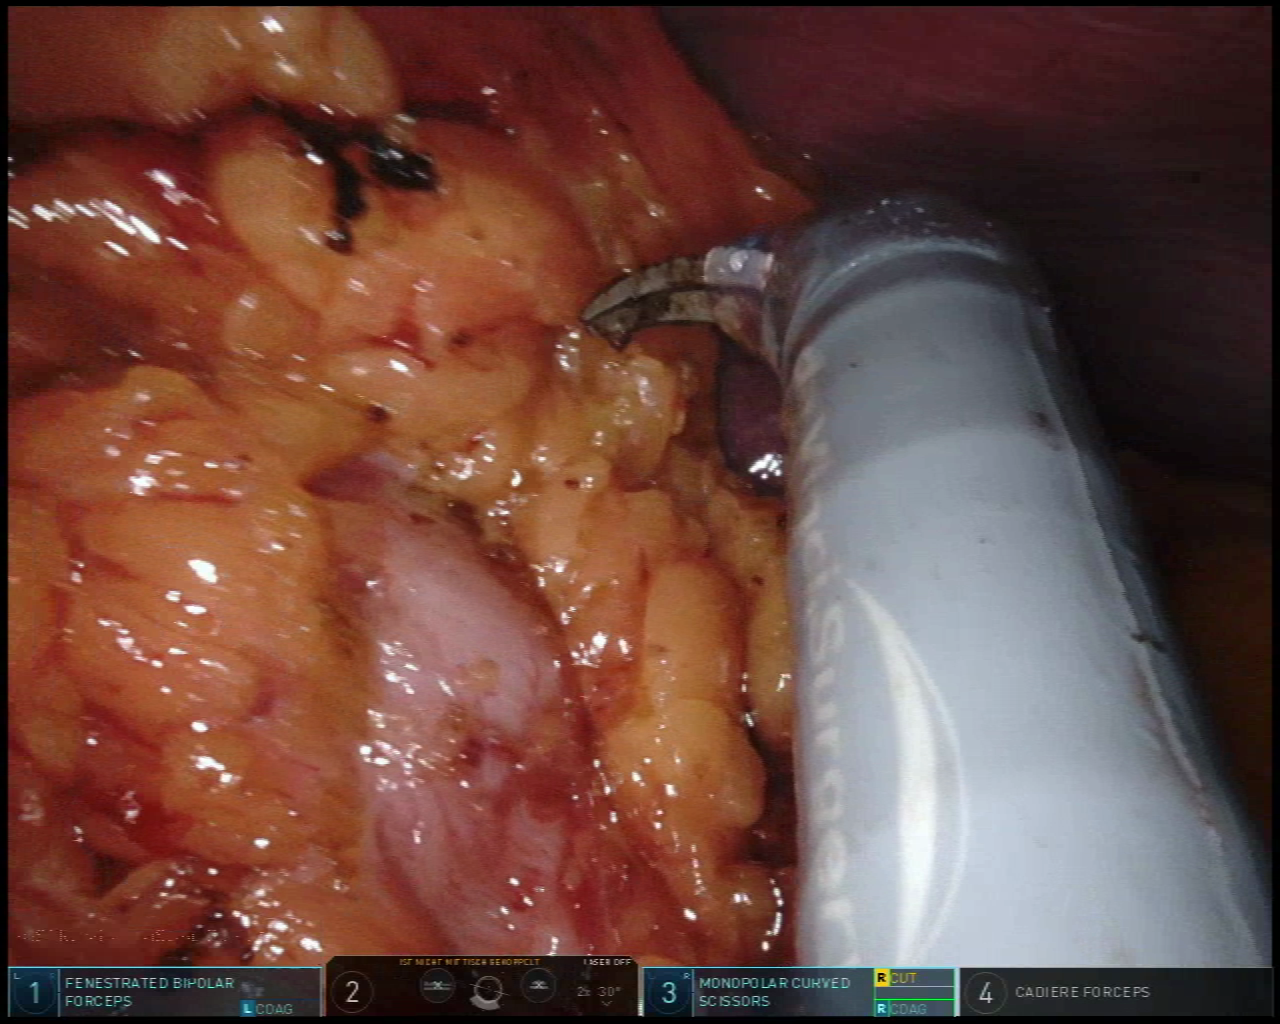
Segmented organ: spleen
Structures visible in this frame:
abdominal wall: yes
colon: no
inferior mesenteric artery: no
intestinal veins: no
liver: no
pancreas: no
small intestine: no
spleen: yes
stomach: yes
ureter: no
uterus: no
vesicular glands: no